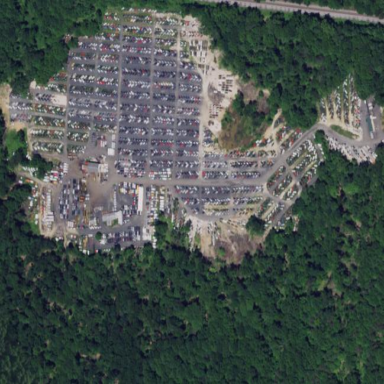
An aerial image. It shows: Scrap yard situated in industrial area.